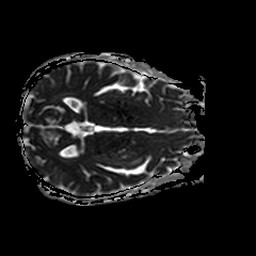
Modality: ADC
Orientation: axial
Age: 74
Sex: male
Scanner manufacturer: philips
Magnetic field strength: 3 T
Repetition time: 3.332 s
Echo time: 0.076 s